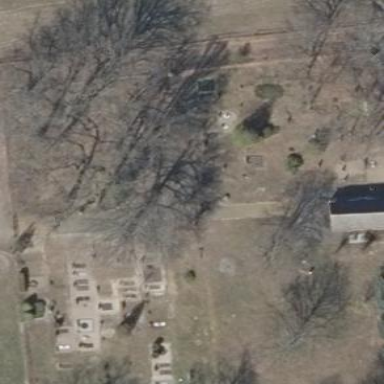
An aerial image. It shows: Cemetery enclosed by fence.